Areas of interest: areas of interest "Museum"
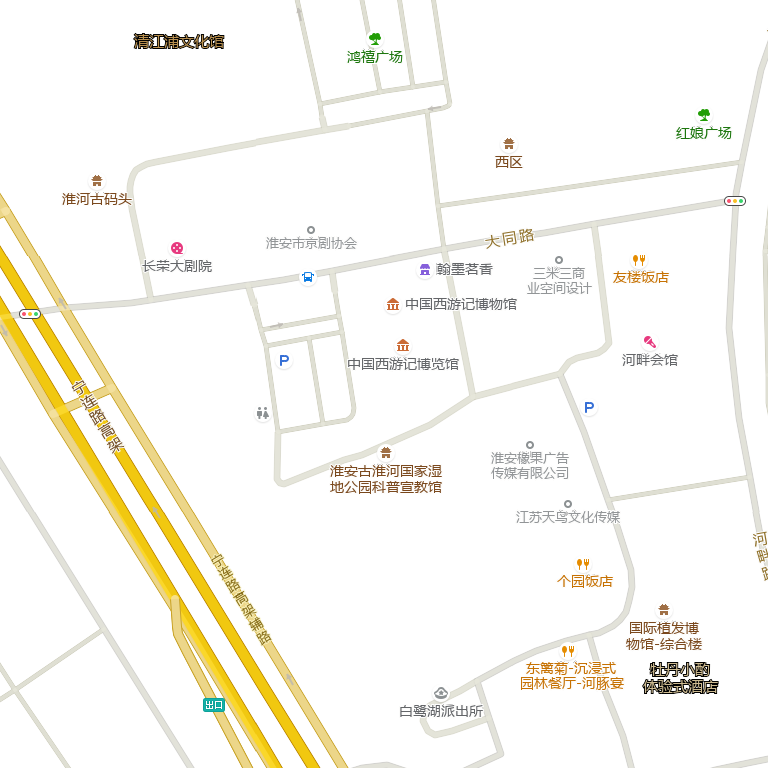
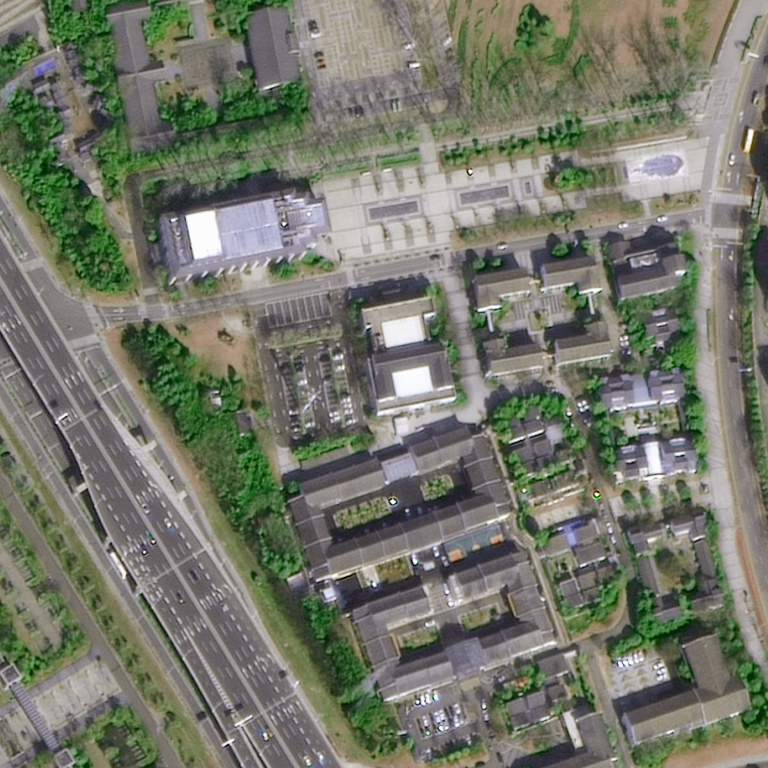